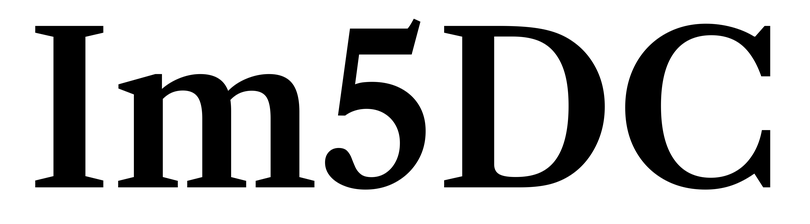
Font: LibreCaslonText_SemiBold